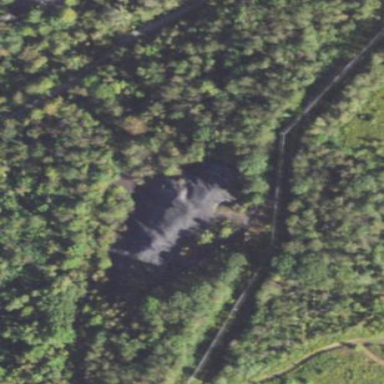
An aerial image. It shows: Spoil heap that is man-made.